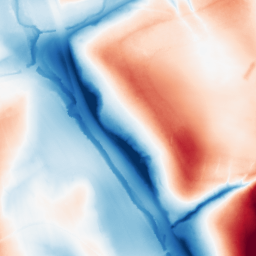
Category: classical
Decomposition family: gaussian_anisotropic
Decomposition parameters: sigma_x: 50
sigma_y: 5
Upsampling method: quintic
Upsampling parameters: scale: 4
Upsampling scale: 4